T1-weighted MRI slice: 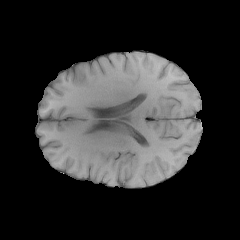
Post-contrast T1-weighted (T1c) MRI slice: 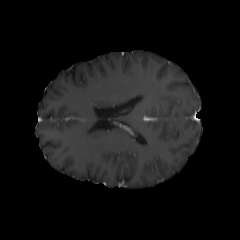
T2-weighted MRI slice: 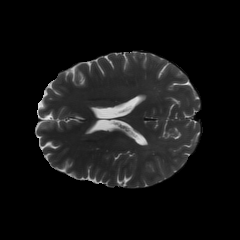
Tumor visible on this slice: yes